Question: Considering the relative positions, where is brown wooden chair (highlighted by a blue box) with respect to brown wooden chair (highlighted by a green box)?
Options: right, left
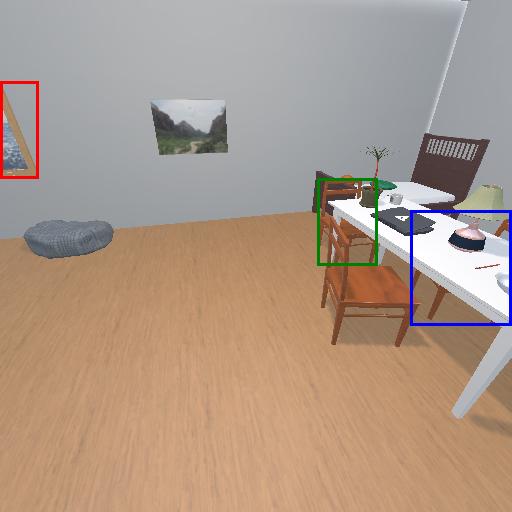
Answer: right